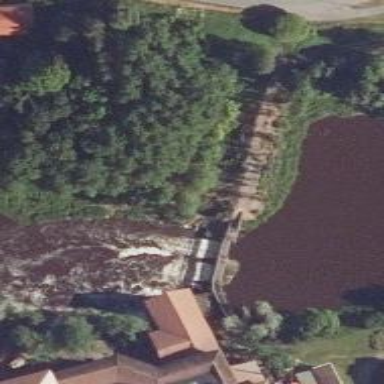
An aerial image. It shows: Dam along waterway.